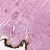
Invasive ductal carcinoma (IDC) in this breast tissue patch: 0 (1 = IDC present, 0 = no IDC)